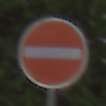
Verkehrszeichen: VerbotDerEinfahrt
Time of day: MorningAfternoon
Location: Outdoor (Urban)
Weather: Overcast
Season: NotSpecified
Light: Natural